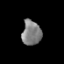
Tissue: prostate
Cell type: Myeloid cells
Senescence score: 0.7769
Nuclear area (px): 468
Mean DAPI intensity: 128.135